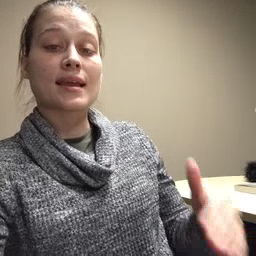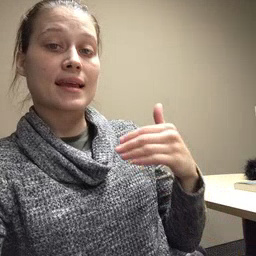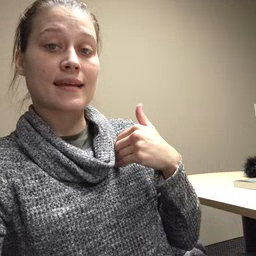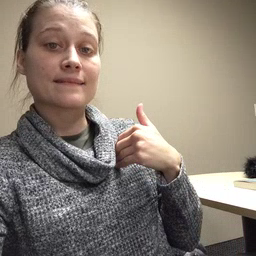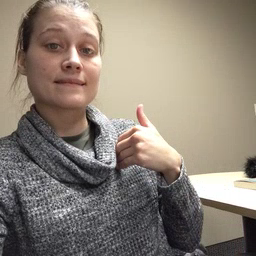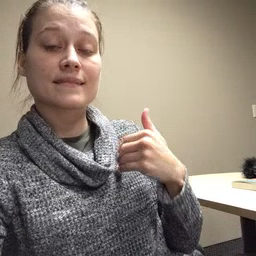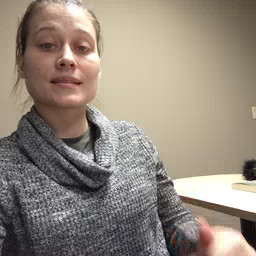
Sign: have